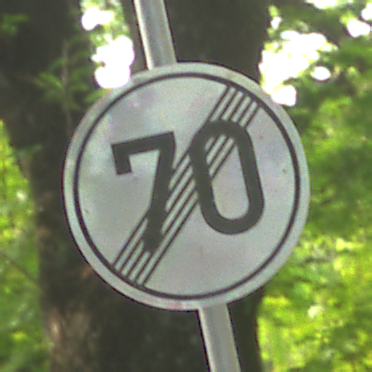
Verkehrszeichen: EndeGeschwindigkeit70
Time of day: MorningAfternoon
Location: Outdoor (RoadRail)
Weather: Clear
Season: NotSpecified
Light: Natural